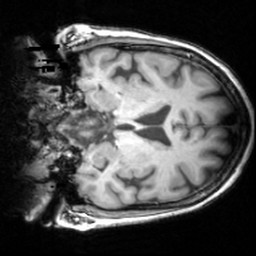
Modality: T1w
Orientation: coronal
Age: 70
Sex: female
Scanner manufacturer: siemens
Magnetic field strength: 3 T
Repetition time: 1.62 s
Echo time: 0.003 s